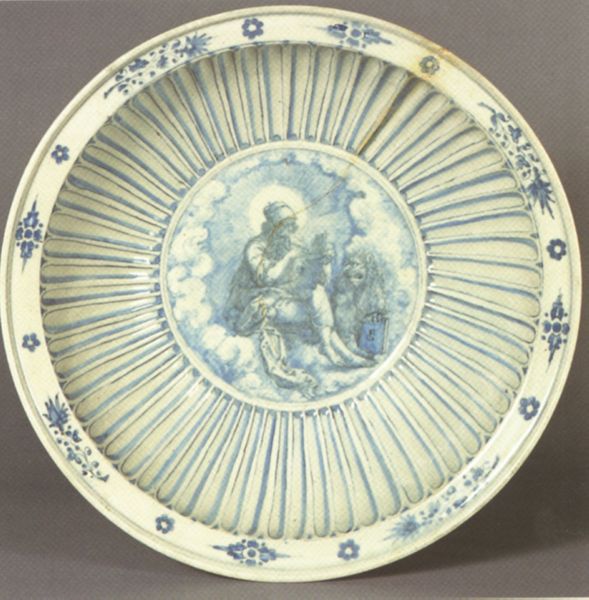
Titel: Platte mit dem Evangelisten Markus
Institution: Florenz, Bargello
Schlagwörter: blau, himmel, mann, weiß, wolken, gelb, sitzen, blumen, frau, grau, hut, tuch, malerei, muster, hose, mütze, mensch, schale, schüssel, teller, bild, holland, spiegel, figur, sitzend, kreis, rund, keramik, beine, farbig, fahne, vergilbt, linien, blümchen, rand, dekor, floral, ornamente, streifen, foto, porzellan, strahlen, barfuß, scheibe, heiligenschein, heiliger, löwe, muschel, porzelan, porzellanmalerei, bemalung, gegenstand, objekt, glasur, zungen, riss, markus, daniel, emaile, salzglasur